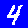
Digit: 4